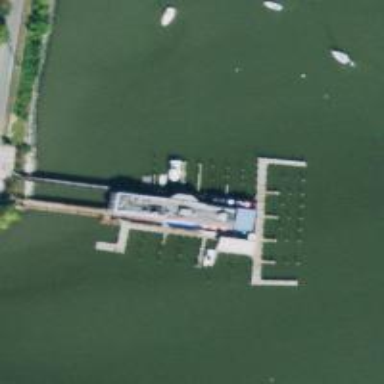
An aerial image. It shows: Pier with mooring facilities.